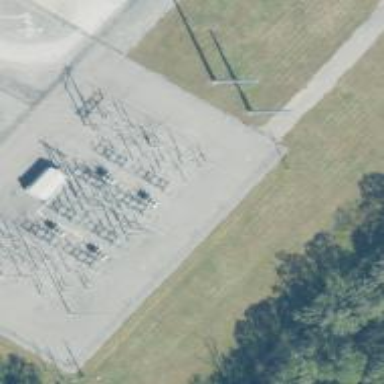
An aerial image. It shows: Switch for power supply.